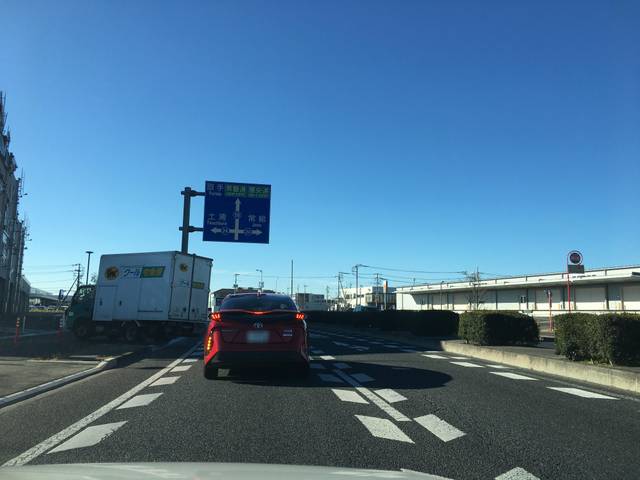
Region: Japan
Coordinates: 36.101, 140.083